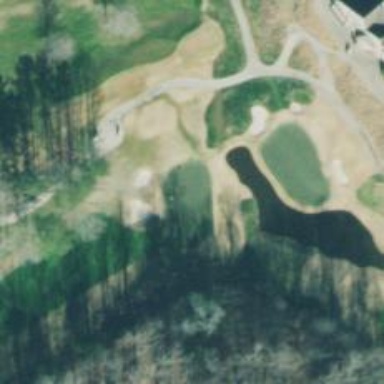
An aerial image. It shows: Golf hole.